Field crop: tomato
Growth stage: 2
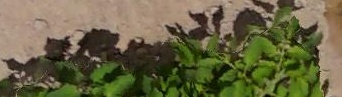
Species: tomato